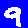
Digit: 9